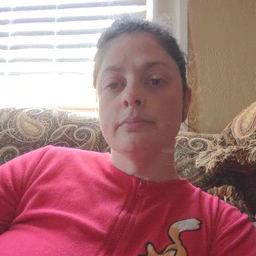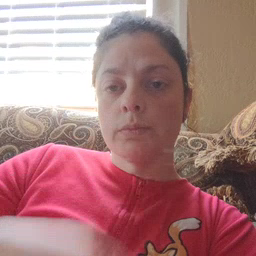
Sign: nose